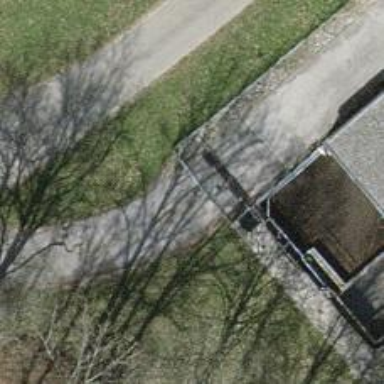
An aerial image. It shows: Gate.